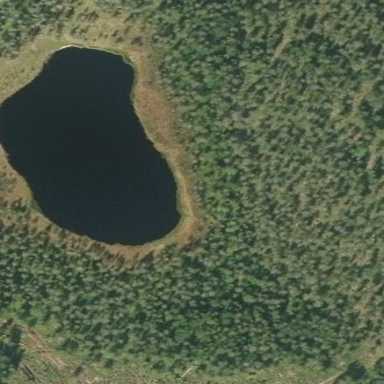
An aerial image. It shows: Lake with natural water.